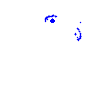
Particle: electron